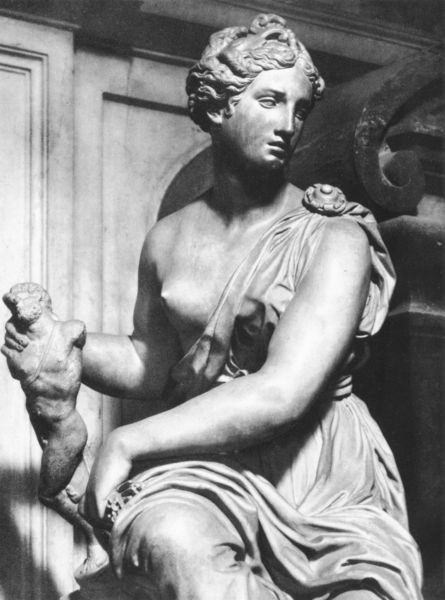
Titel: Allegorie der Malerei
Künstler: Battista Lorenzi del Cavaliere
Standort: Florenz, S. Croce (EU - I - Toskana)
Schlagwörter: hand, schatten, sitzen, brust, finger, frau, haar, marmor, mund, nase, profil, tuch, arm, augen, falten, gesicht, stein, hals, hände, kirche, figur, gewand, haare, brosche, kinn, schulter, skulptur, klein, sitzende, gerade, faltenwurf, knie, entblößt, foto, spange, torso, halbprofil, toga, kleine figur, emarmor